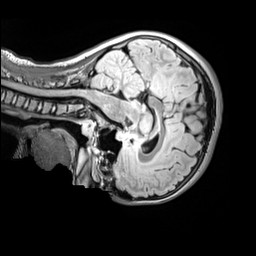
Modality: FLAIR
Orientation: sagittal
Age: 11
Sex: female
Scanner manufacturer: siemens
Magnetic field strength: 3 T
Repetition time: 5 s
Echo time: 0.388 s